Interaction volume radius: 5 \u00c5
Interaction volume height: 20 \u00c5
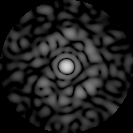
Disorder parameter: 0.8083